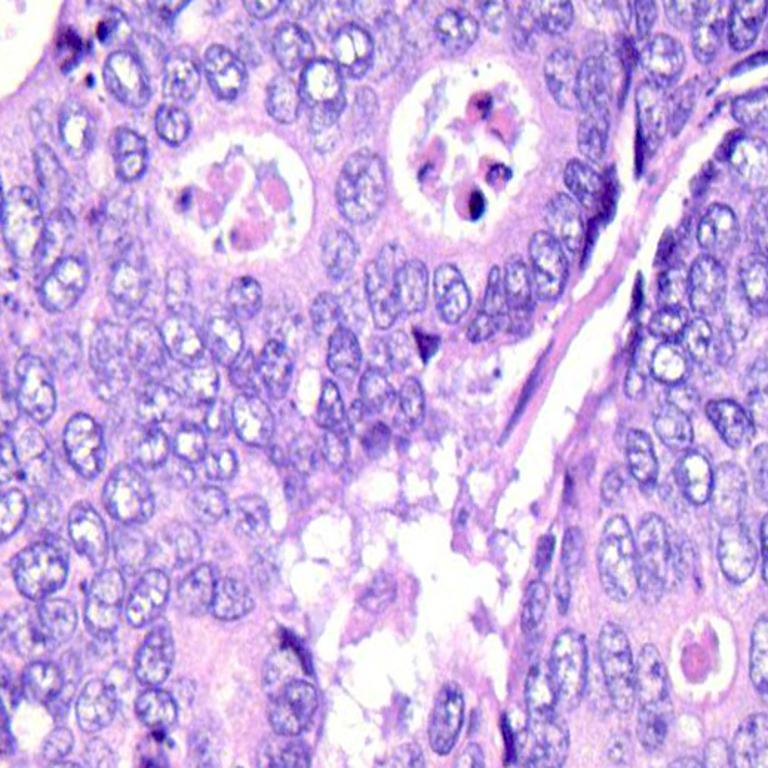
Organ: colon
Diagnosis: adenocarcinomas